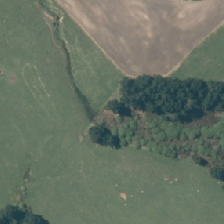
Land cover: herbaceous_freshwater_vege